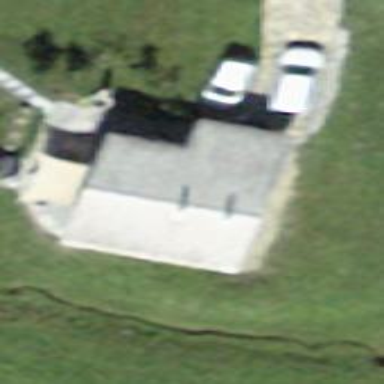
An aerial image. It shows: Bungalow.